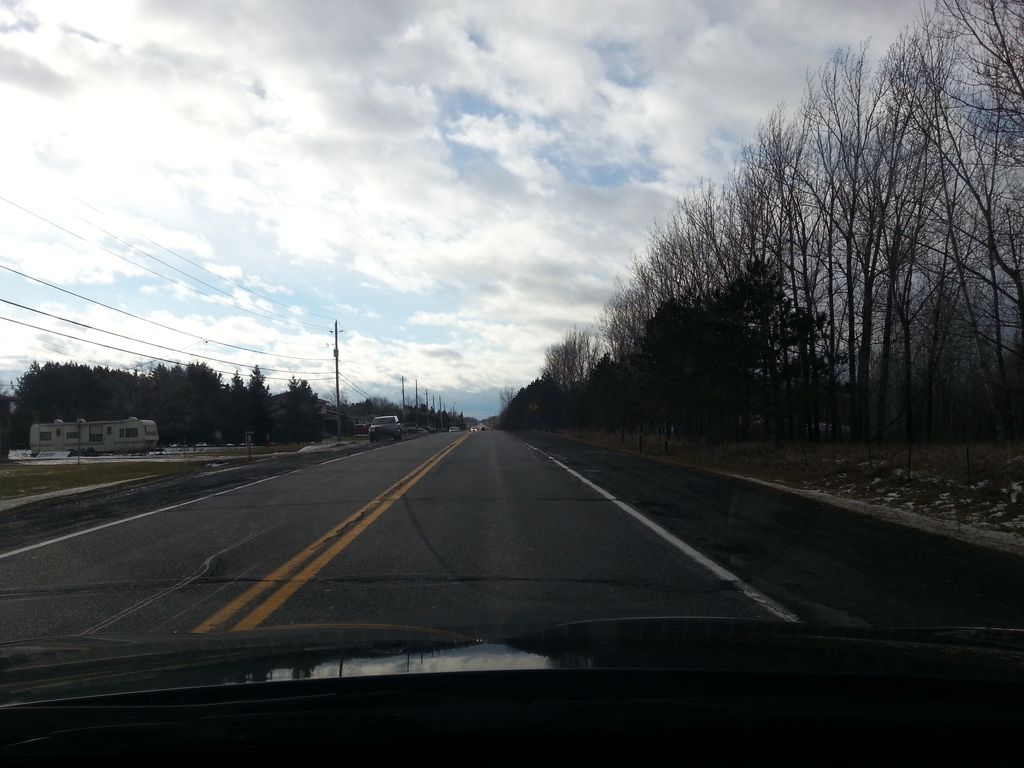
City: ottawa-gatineau